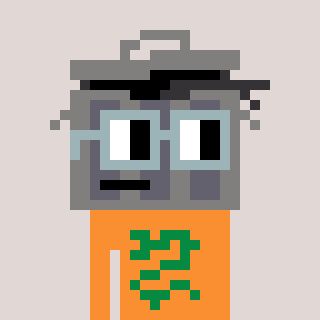
a pixel art character with square dark gray glasses, a trashcan-shaped head and a orange-colored body on a warm background